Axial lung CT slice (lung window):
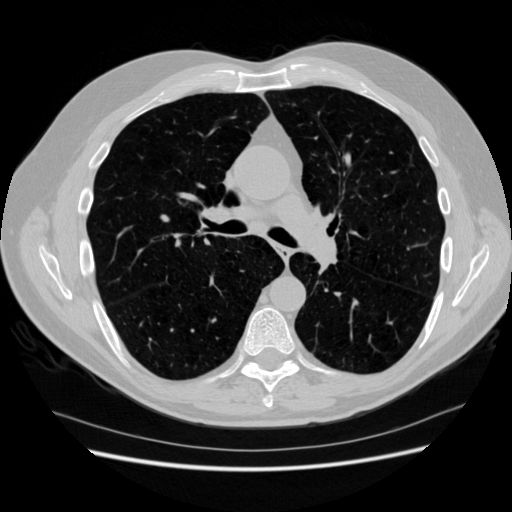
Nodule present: no